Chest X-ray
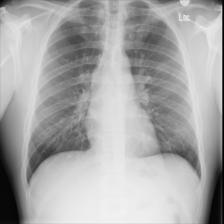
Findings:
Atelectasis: negative
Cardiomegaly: negative
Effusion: negative
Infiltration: negative
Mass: negative
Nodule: negative
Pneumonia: negative
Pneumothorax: negative
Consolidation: negative
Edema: negative
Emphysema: negative
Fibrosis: negative
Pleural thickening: negative
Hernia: negative